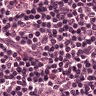
Metastatic tissue present: no